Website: slack
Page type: billing-address
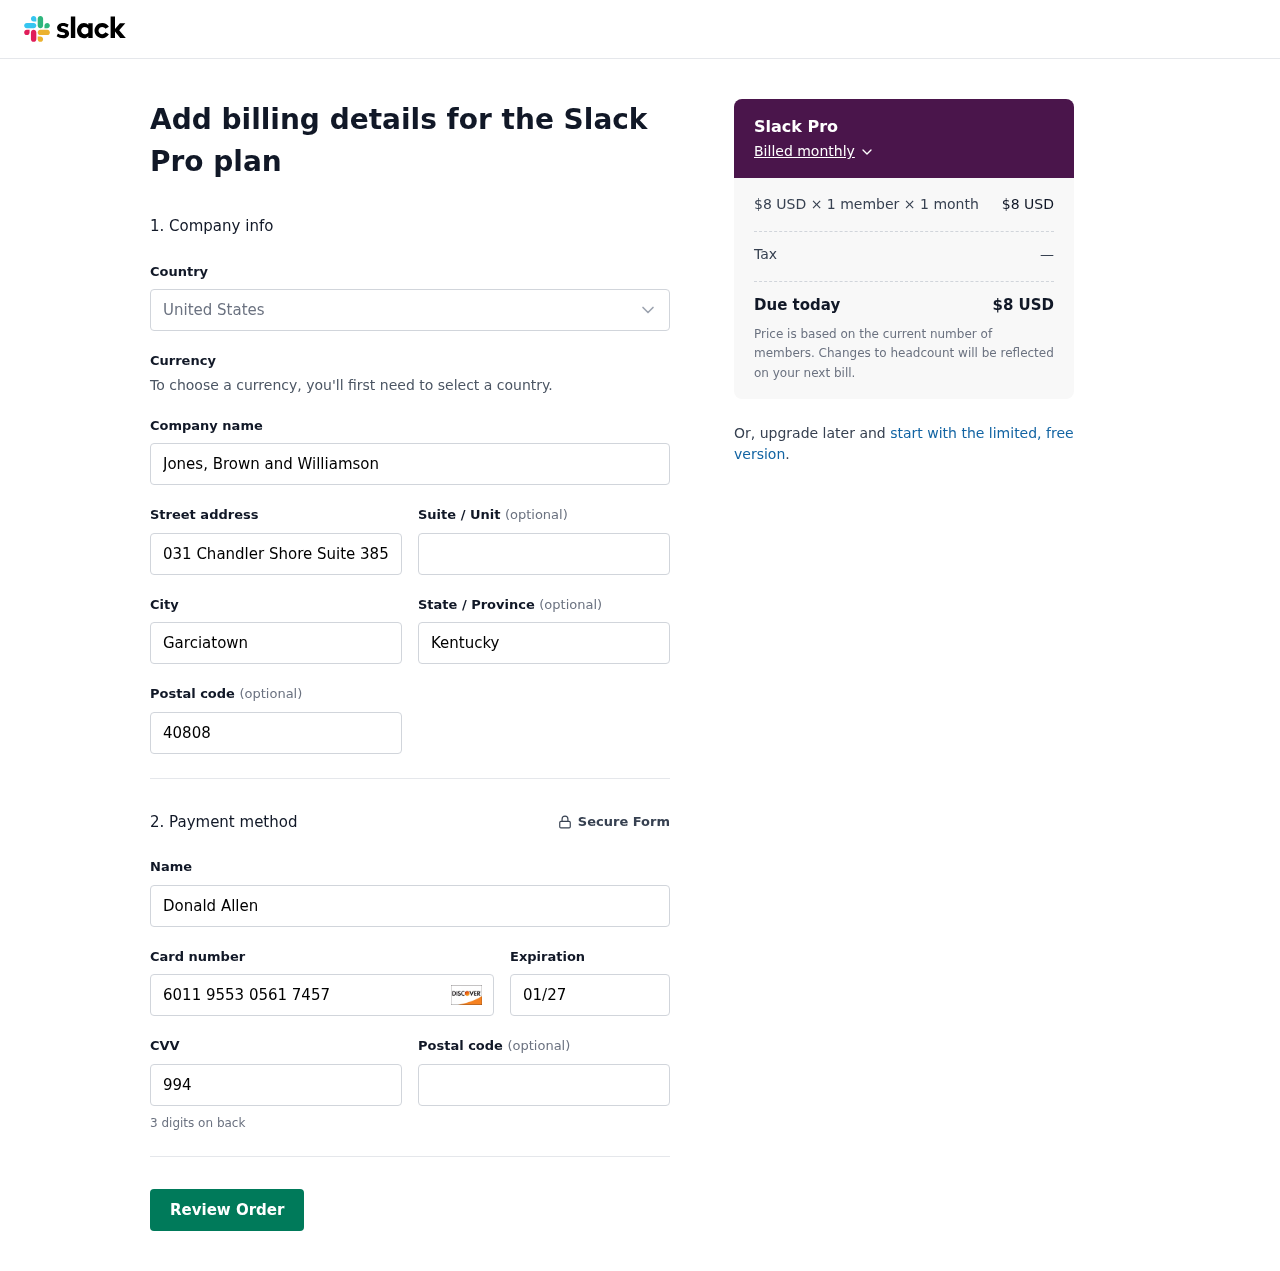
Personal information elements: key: PII_CARD_CVV
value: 994
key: PII_CARD_EXPIRY
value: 01/27
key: PII_CARD_NUMBER
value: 6011 9553 0561 7457
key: PII_CITY
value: Garciatown
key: PII_COMPANY
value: Jones, Brown and Williamson
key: PII_COUNTRY
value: United States
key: PII_FULLNAME
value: Donald Allen
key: PII_POSTCODE
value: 40808
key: PII_STATE
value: Kentucky
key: PII_STREET
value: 031 Chandler Shore Suite 385
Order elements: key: ORDER_PLAN_PRICE
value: $8 USD
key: ORDER_NUM_MEMBERS
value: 1 member
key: ORDER_NUM_MONTHS
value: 1 month
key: ORDER_SUBTOTAL
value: $8 USD
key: ORDER_TAX
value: —
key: ORDER_TOTAL
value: $8 USD